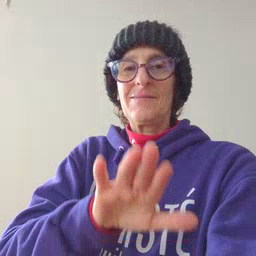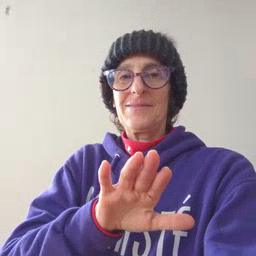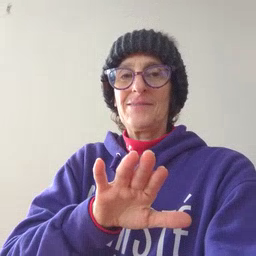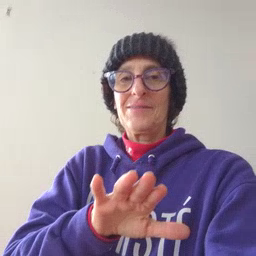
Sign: elephant